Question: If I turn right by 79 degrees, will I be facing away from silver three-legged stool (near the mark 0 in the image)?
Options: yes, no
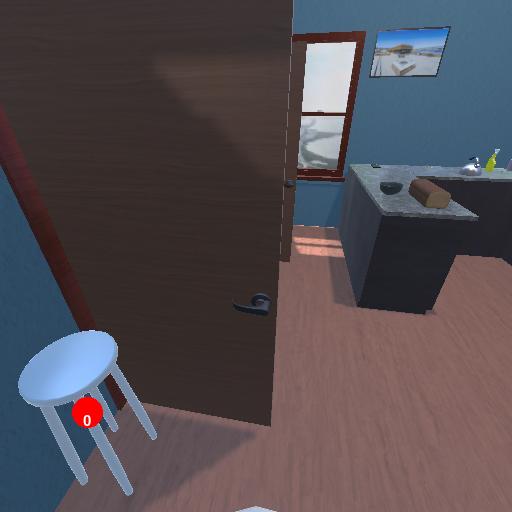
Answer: yes